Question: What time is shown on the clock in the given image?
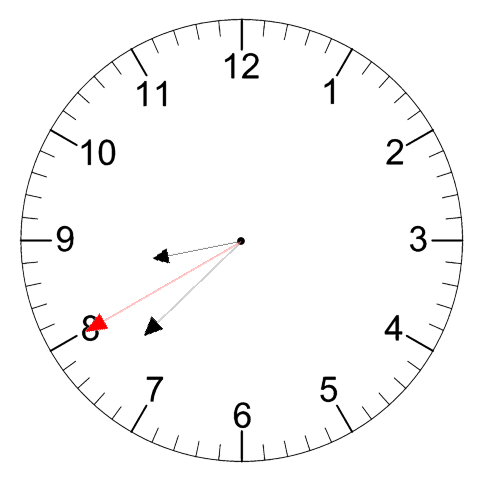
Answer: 08:37:40